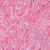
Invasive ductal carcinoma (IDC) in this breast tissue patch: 0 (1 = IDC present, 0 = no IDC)